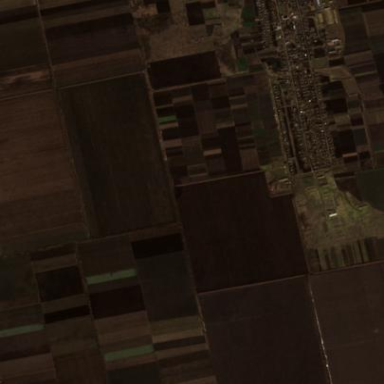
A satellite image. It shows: Picturesque farmland scene.